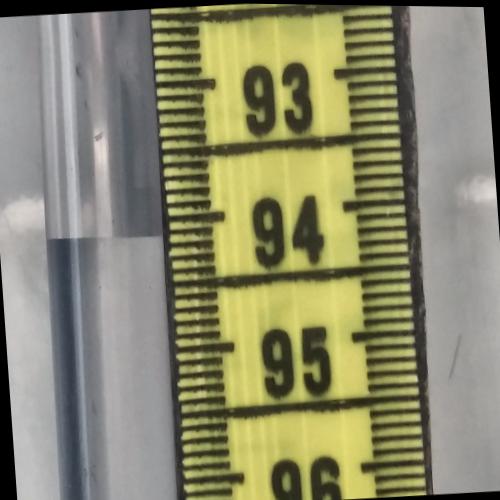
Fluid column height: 94.1 cm